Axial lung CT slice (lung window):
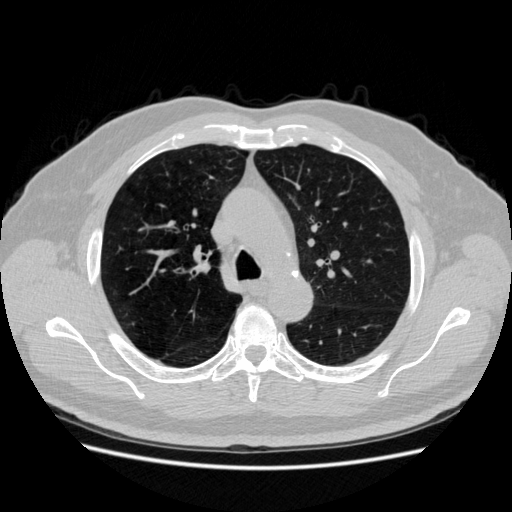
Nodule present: no